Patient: sex M, age 61
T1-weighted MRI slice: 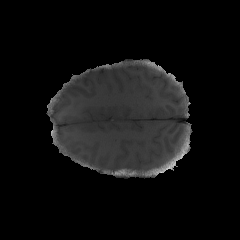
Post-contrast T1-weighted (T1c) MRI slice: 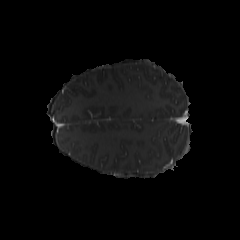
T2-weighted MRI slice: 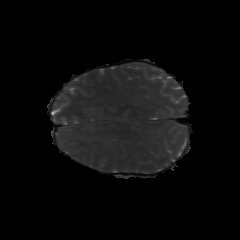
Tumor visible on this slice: no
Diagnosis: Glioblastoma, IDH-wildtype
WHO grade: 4